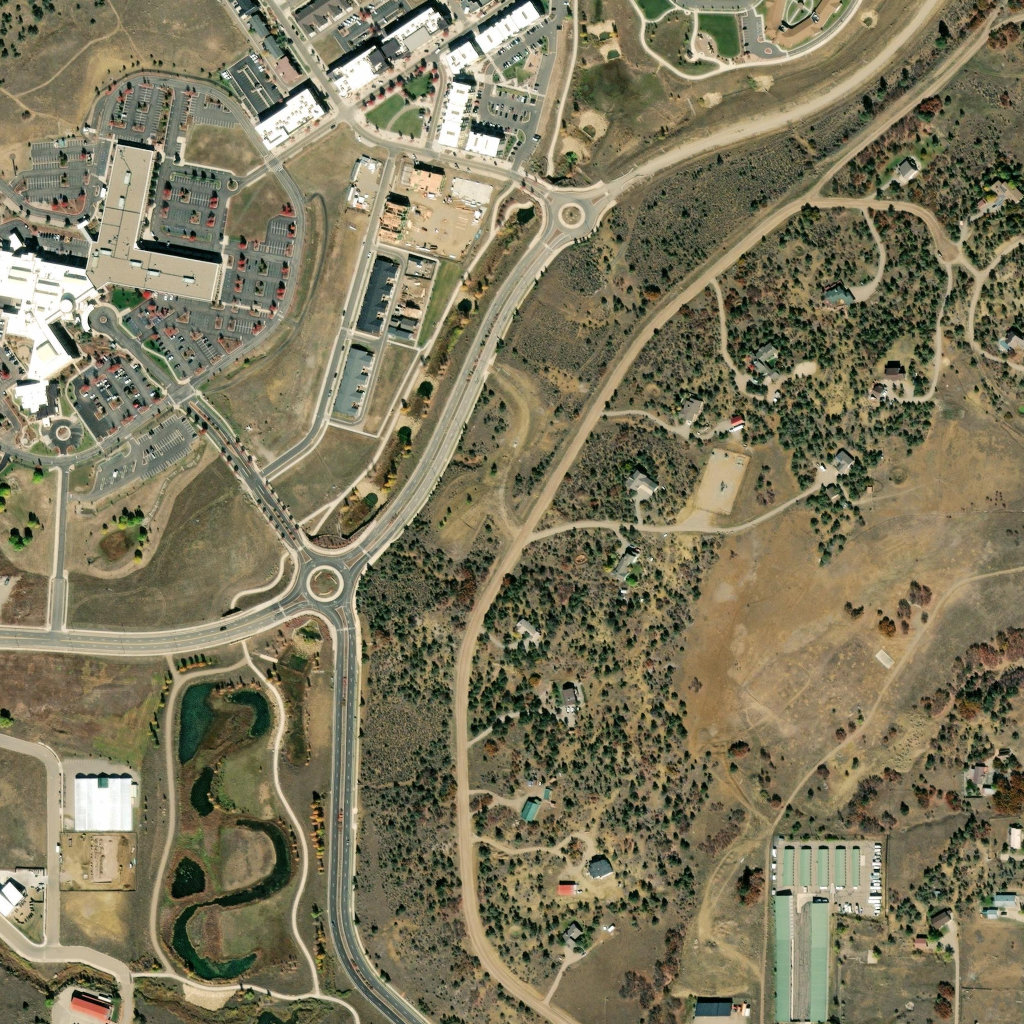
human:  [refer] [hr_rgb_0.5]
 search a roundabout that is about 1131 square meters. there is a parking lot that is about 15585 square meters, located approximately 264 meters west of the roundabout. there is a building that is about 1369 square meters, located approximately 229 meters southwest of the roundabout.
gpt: <box>[[53, 18, 58, 23, 0]]</box>

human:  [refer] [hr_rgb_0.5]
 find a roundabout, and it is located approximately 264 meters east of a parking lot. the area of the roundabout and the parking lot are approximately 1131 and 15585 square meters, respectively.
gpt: <box>[[53, 18, 58, 23, 0]]</box>

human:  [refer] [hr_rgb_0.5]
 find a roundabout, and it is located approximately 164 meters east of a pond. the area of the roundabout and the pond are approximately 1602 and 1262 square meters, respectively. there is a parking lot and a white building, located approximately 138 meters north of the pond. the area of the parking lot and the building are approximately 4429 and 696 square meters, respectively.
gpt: <box>[[29, 54, 33, 59, 0]]</box>